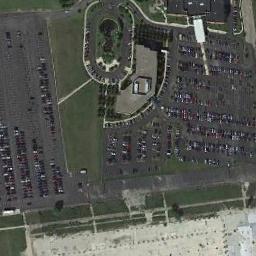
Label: parking_lot